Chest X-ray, AP view. Patient: 53 years old, sex F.
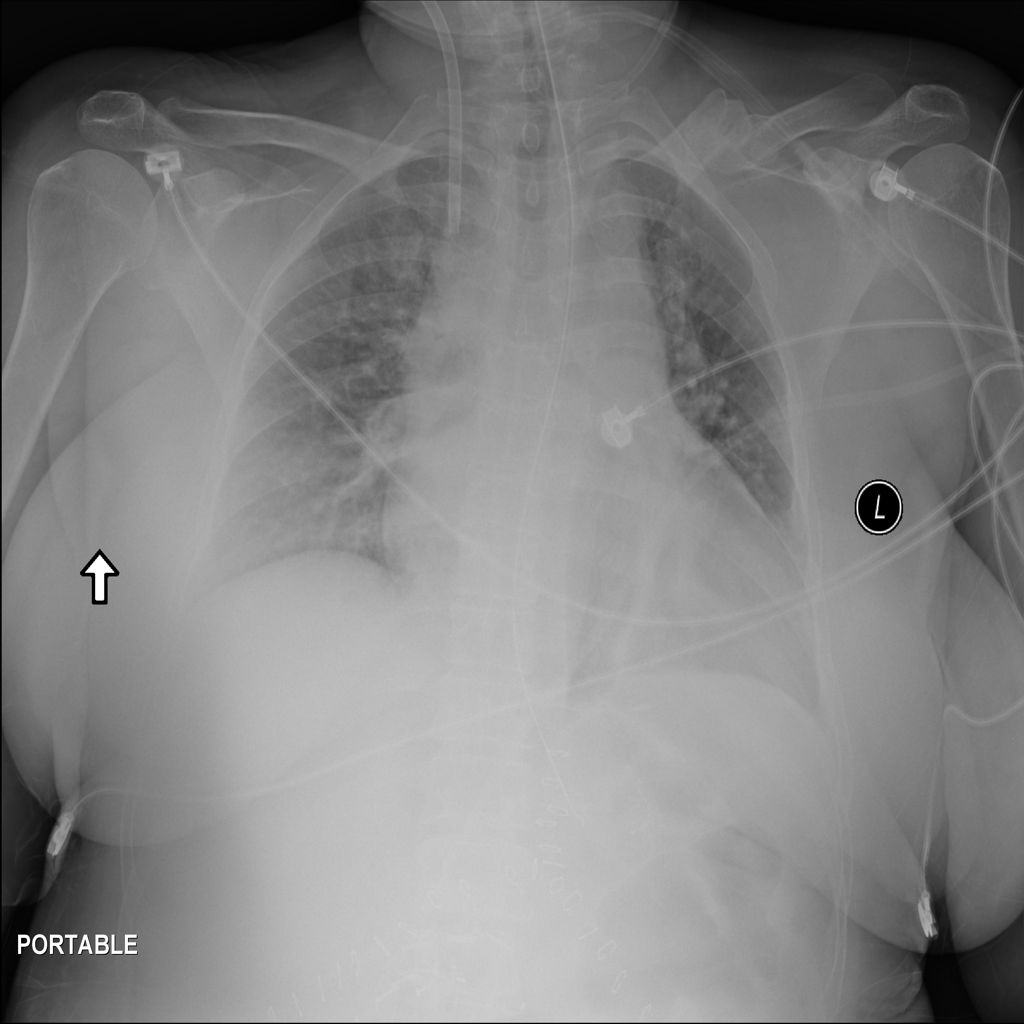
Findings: Atelectasis